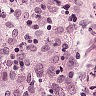
Metastatic tissue present: no